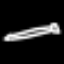
Label: pencil